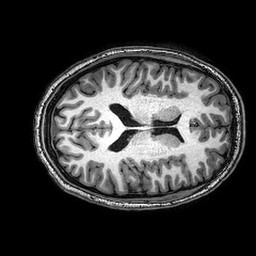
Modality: T1w
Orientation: axial
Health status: healthy
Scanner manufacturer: philips
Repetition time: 0.008196 s
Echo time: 0.00377 s